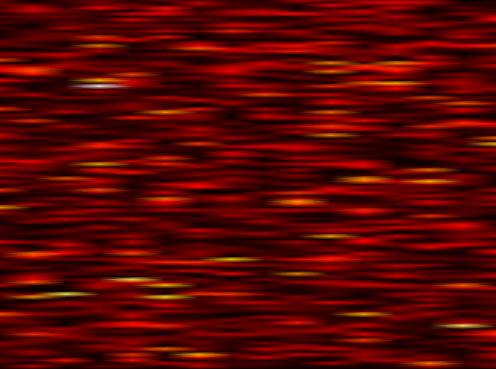
Label: WOLA